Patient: sex F, age 54
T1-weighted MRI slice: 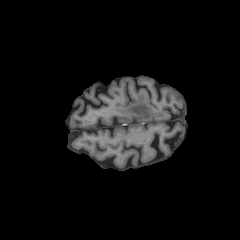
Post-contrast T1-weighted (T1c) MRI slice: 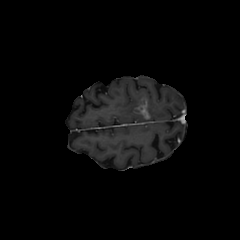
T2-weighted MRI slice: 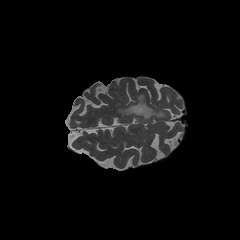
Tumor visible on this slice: yes
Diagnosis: Glioblastoma, IDH-wildtype
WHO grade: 4